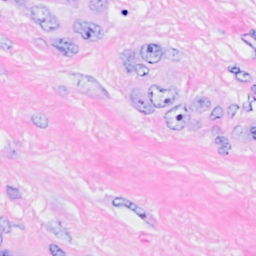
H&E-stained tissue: Breast